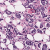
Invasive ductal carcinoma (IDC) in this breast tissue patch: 1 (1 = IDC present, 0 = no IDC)